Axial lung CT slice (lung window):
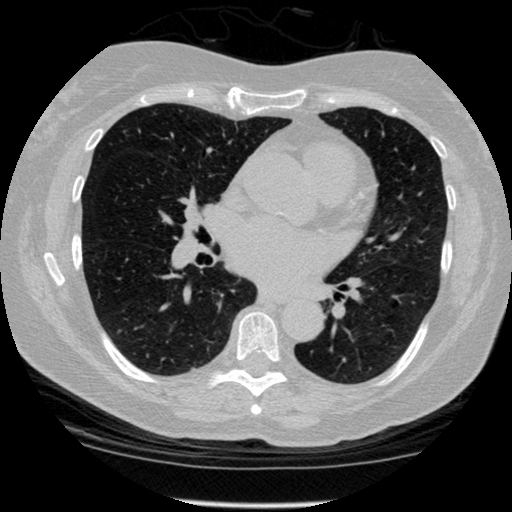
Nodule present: no